Question: I am trying to plot boxplot using ggplot2. sample data is like this.
'> sampe'
'''
count genotype
71 mt
50 mt
71 mt
95 wt
60 mt
63 mt
75 mt
82 wt
93 wt
87 wt
61 mt
102 wt
60 mt
78 wt
78 wt
87 wt
84 wt
104 wt
81 wt
85 mt
> qplot(factor(genotype),count,data=sampe,geom="boxplot")
'''
The above command produces plot like this:

what's wrong here?? why is it plotting like this?? Even this below code produces same output.
'''
ggplot(sampe,aes(x=factor(genotype),y=count))+geom_boxplot()
'''
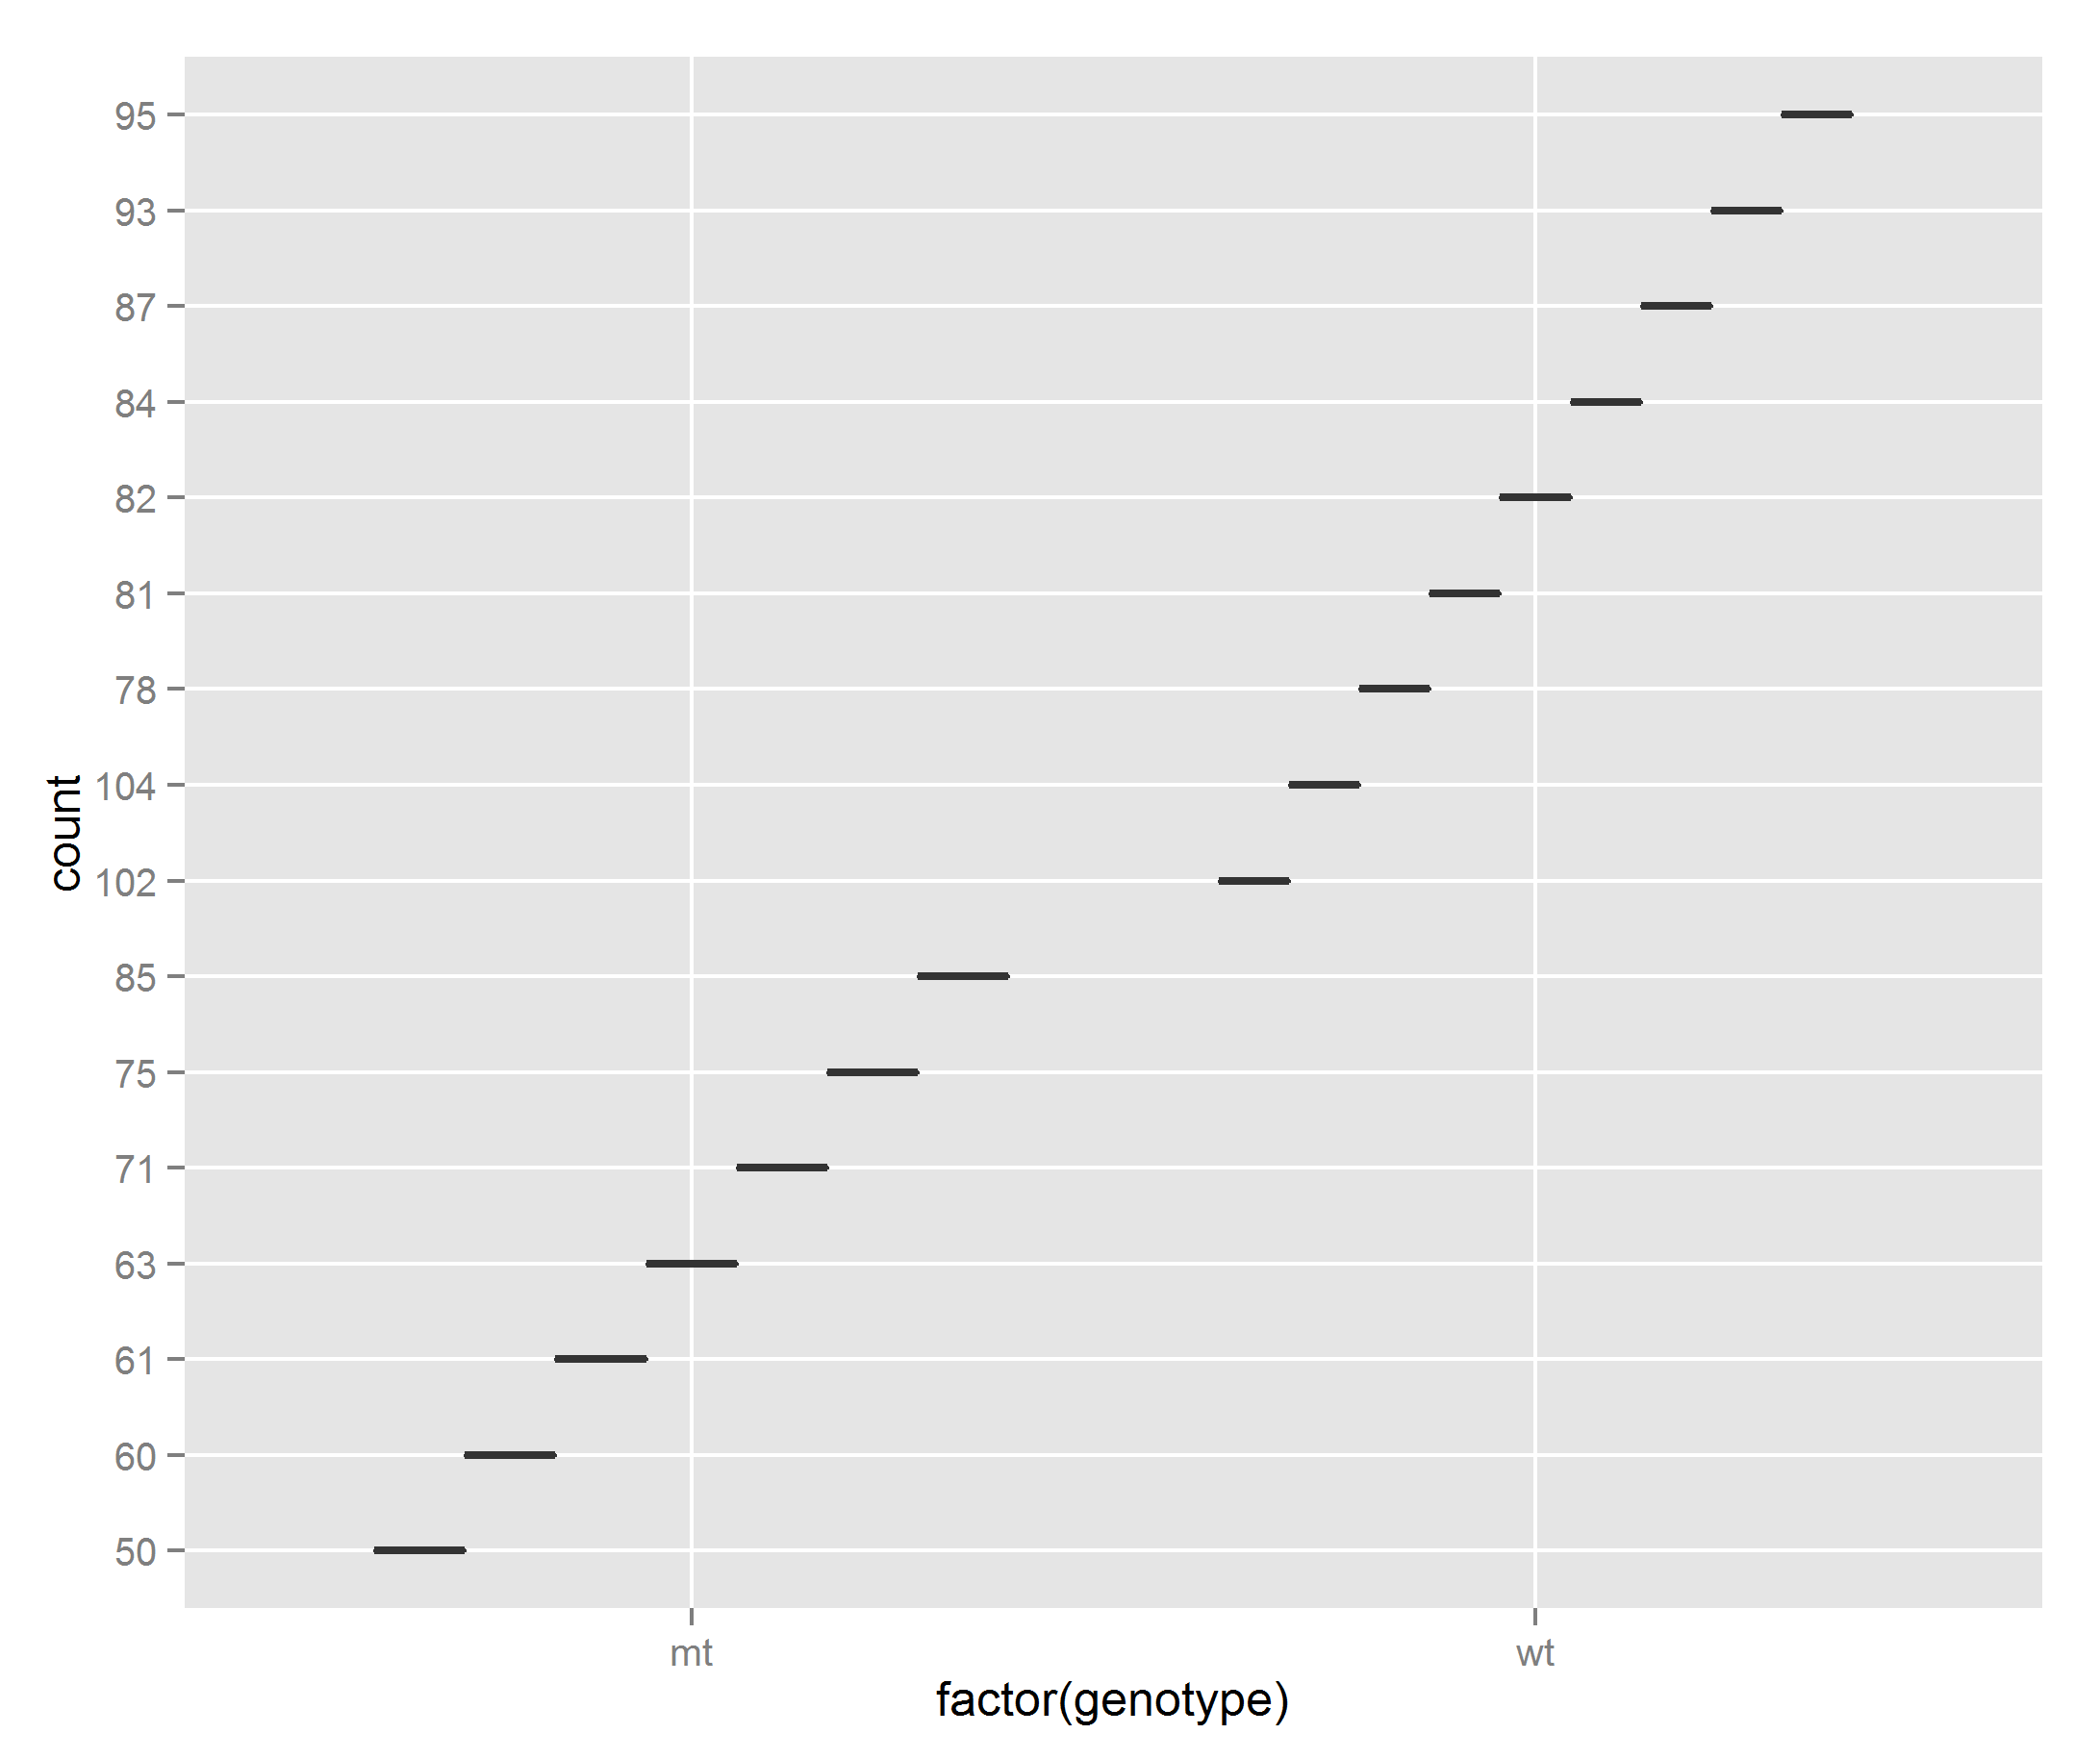
Answer: Ok.. I 'll answer my own question. As per the suggestion count values were stored as factor. Converting them to numeric did the trick
'''
qplot(factor(genotype),as.numeric(count),data=sampe,geom="boxplot")
'''
Thank you all for the suggestions.